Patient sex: M
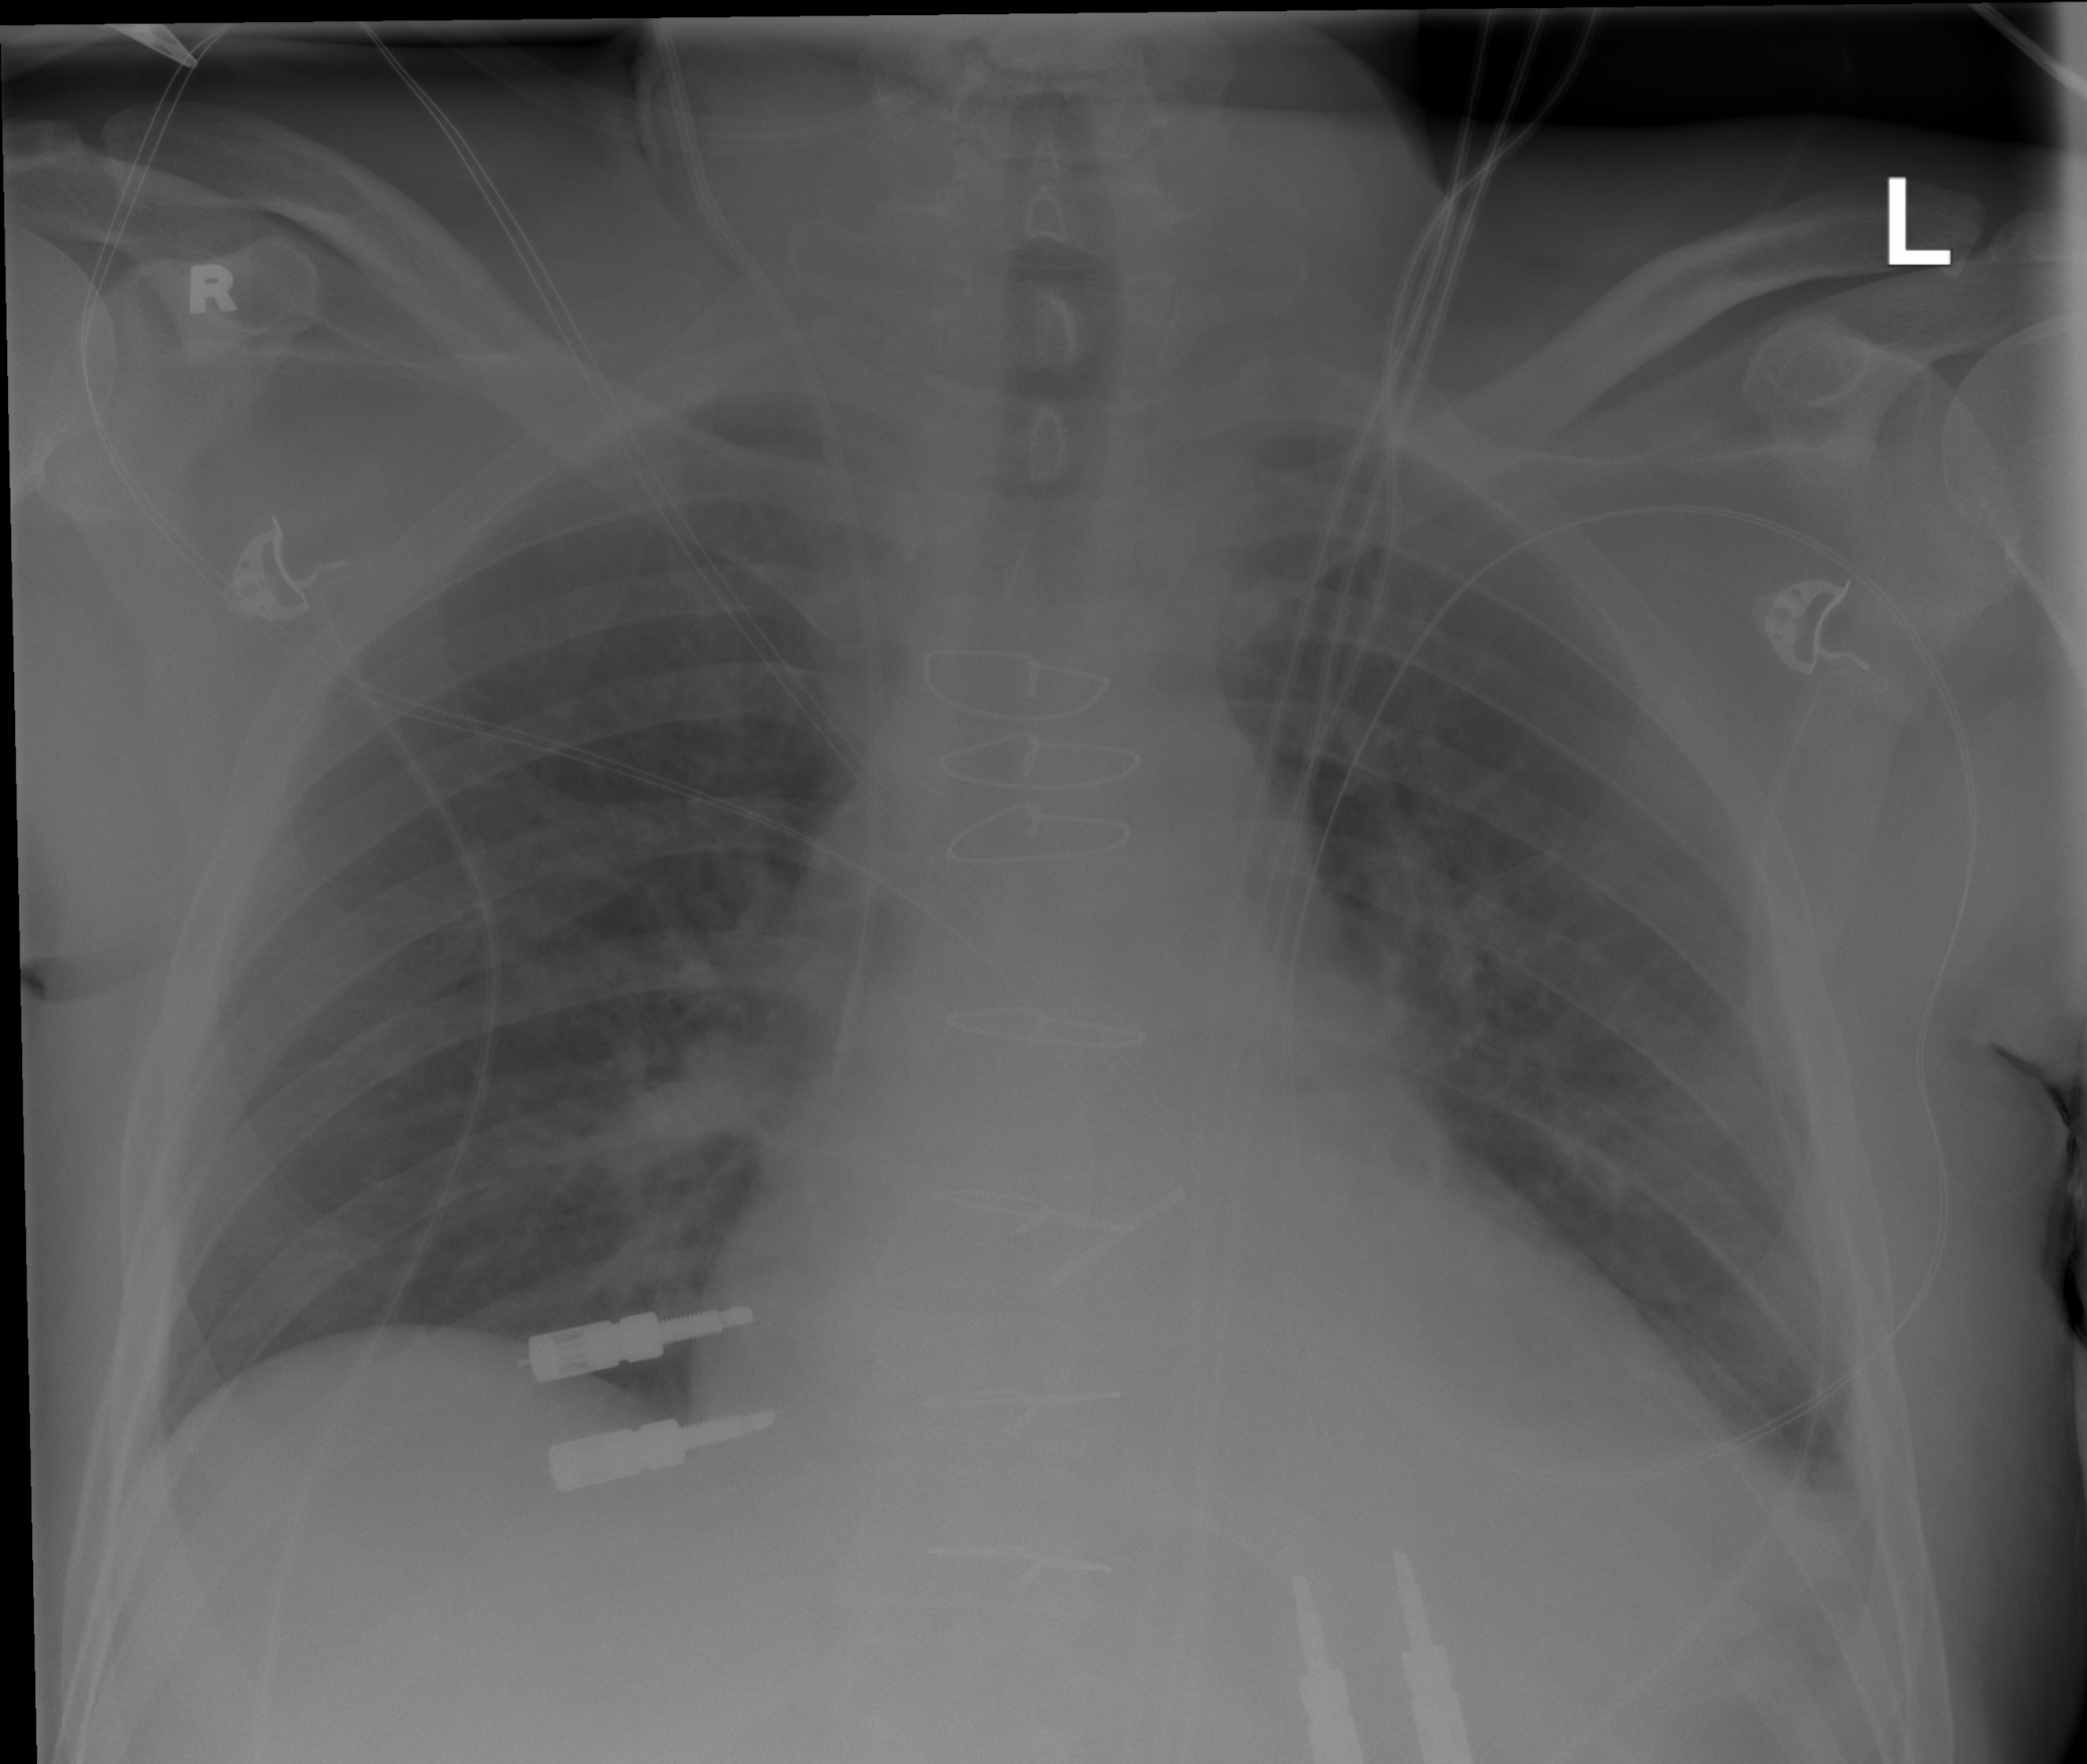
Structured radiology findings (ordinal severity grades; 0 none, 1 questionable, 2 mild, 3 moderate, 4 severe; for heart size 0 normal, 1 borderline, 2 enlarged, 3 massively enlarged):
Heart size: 2
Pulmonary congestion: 2
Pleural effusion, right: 0
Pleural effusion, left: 0
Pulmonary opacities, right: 0
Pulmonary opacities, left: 0
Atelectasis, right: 0
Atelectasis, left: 2